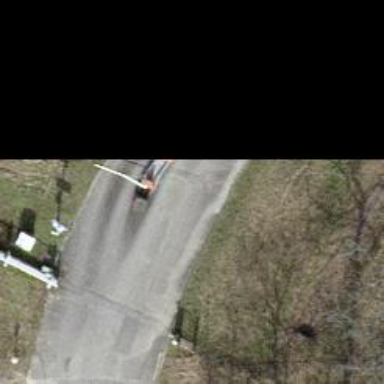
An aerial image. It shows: Lift gate barrier.